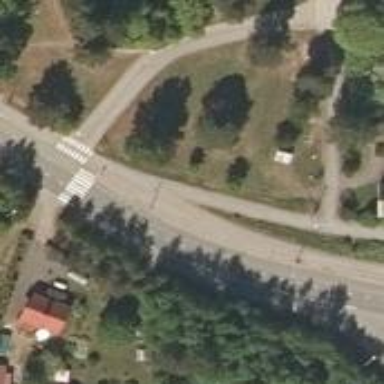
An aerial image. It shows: Asphalt cycleway.